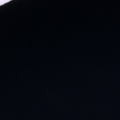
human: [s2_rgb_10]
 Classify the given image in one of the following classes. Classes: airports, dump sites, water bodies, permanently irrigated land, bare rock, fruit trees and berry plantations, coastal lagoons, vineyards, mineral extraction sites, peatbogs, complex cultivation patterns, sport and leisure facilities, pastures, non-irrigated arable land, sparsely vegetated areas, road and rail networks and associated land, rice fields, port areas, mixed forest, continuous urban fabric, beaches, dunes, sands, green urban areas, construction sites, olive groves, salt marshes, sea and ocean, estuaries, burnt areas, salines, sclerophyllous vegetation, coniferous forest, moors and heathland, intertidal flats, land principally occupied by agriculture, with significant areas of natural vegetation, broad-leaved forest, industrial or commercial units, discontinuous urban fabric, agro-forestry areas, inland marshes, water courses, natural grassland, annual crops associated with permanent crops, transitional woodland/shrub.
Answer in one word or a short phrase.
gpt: sea and ocean